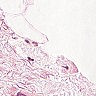
Metastatic tissue present: no